Question: I am customizing spinner in Android / Xamarin project. It's set to SimpleSpinnerDropDownItem. I would like to add icon which is with selected / default item. What I've already did with style is Spinner background (it's white and rounded), also there is style for background in drop down list.
# Spinner implementation
'''
Spinner spinner = FindViewById<Spinner>(Resource.Id.spinner);
spinner.ItemSelected += new EventHandler<AdapterView.ItemSelectedEventArgs>(spinner_ItemSelected);
var adapter = ArrayAdapter.CreateFromResource(
this, Resource.Array.organisation_array, Android.Resource.Layout.SimpleSpinnerItem);
adapter.SetDropDownViewResource(Android.Resource.Layout.SimpleSpinnerDropDownItem);
spinner.SetSelection(1);
spinner.Adapter = adapter;
'''
# XML in Activity
'''
<Spinner
android:layout_width="match_parent"
android:layout_height="wrap_content"
android:id="@+id/spinner"
android:background="@drawable/rounded_shape"
style="@style/DropDownSpinner.My"
android:minHeight="50dp"
android:layout_marginTop="15dp"
android:layout_marginBottom="15dp"
android:layout_marginLeft="15dp"
android:layout_marginRight="15dp" />
'''
# XML Styles
'''
<style name="DropDownSpinner.My" parent="@android:style/Widget.Holo.Light.Spinner">
<item name="android:popupBackground">@drawable/menu_dropdown_panel_spinner</item>
</style>
'''

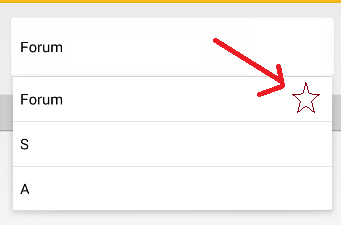
Answer: I hope this code work for you :
'''
private void spinner_ItemSelected (object sender, AdapterView.ItemSelectedEventArgs e)
{
Spinner spinner = (Spinner)sender;
spinner.GetItemAtPosition(e.Position)
.setCompoundDrawablesWithIntrinsicBounds(0, 0, R.drawable.favicone,0);
// Reset the others
}
'''